Question: I have a repeater control with an Image and a hyperlink one below the other. Everytime I add more than one line of text the text pushes the imahe control up. I wan the top of the images to be aligned horizontally and the text to continue downward if there is more than a line of text.
please advise.

Here is the ascx code I have used:
'''
<asp:MultiView ID="MultiView1" runat="server" ActiveViewIndex="0">
<asp:View ID="View1" runat="server">
<asp:UpdatePanel ID="UpdatePanelAnnouncements" runat="server" UpdateMode="Conditional">
<ContentTemplate>
<table>
<tr>
<asp:Repeater ID="repAnnouncements" runat="server">
<ItemTemplate>
<td style="padding-right:19px; padding-top:1px; padding-left:7px;">
<asp:HiddenField ID="ItemID" Value='<%#Eval("ID") %>' runat="server" />
<asp:HyperLink ID="hypImageEditLink" runat="server">
<div class="ImageStyle" >
<asp:Image ID="imgLink" Height="110px" Width="150px" runat="server" ImageUrl='<%#Eval("Images")%>' CssClass ="magnify"/>
</div>
</asp:HyperLink>
<br/><br/>
<div id="div3" class="Div3"><asp:HyperLink ID="hypTextEditLink" runat="server" Text='<%#Eval("Title")%>' CssClass="TitleStyle"/></div>
</td>
</ItemTemplate>
</asp:Repeater>
</tr>
</table>
</ContentTemplate>
</asp:UpdatePanel>
</asp:View>
'''
And here is the style sheet:
'''
.div3
{
width: 150px !important;
display:inline !important;
/*display: -moz-inline-box !important;
display: inline-block !important; */
float:left !important;
}
.ImageStyle
{
margin-left:8px;
/* Width:150px !important; Height:110px !important;
box-shadow: 0px 0.5px 35px 15px #888888;*/
border-collapse: separate !important;
box-shadow: 0px 0.5px 11px 4px #888888;
/*box-shadow: 0px 0.5px 11px 4px rgb(150,150,150);*/
}
.ImageStyle:hover
{
opacity:0.5 !important;
filter: alpha(opacity=50) !important;
border-color:blue !important;
border-width:thick !important;
}
'''
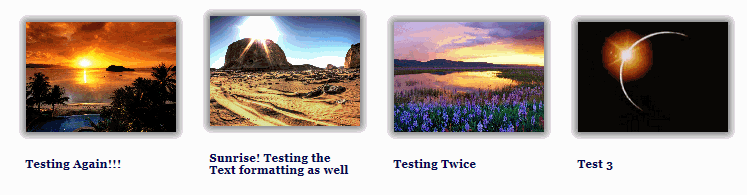
Answer: As I understand your question, when there is a lot of text underneath a picture it causes the rest of the pictures to align themselves vertically in the middle of their cells. To resolve this alter your TD tag to the following:
'''
<td style="vertical-align: top; padding-right:19px; padding-top:1px; padding-left:7px;">
'''